Question: Im trying for some time to use simple_form to create the below example but + the label and fixing some styling. Anyone knows how to fix:
- -

Is the result from below code:
'''
.clear
= f.label "Gender"
= f.collection_radio_buttons(:gender, [['Male', 'icon_male'], ['Female', 'icon_female']],
:first, :last,
:item_wrapper_class => 'horizontal',
) do |gender|
= gender.label { image_tag("/assets/icons/16x16/#{gender.text}.png") + gender.radio_button }
.clear
.ruler
'''
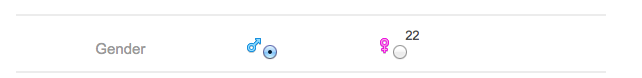
Answer: Final working snippet:
'''
= f.label "Gender"
- f.collection_radio_buttons(:gender, [['Male', 'icon_male'], ['Female', 'icon_female']], :first, :last, :item_wrapper_class => 'horizontal') do |gender|
= gender.label { image_tag("/assets/icons/16x16/#{gender.text}.png") + gender.radio_button }
.clear
.ruler
'''